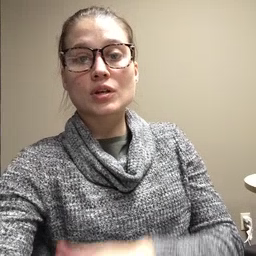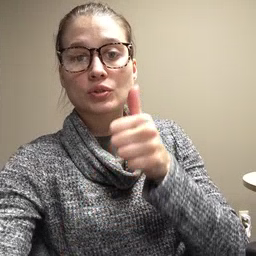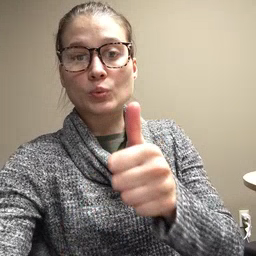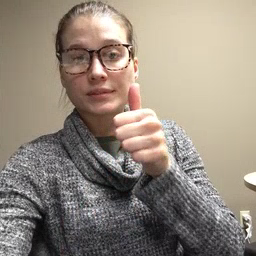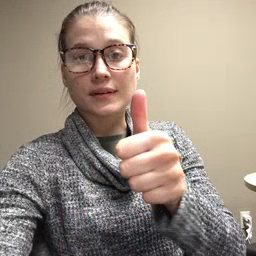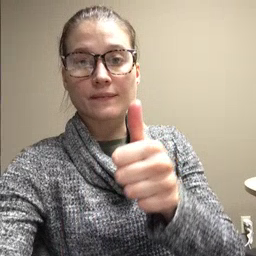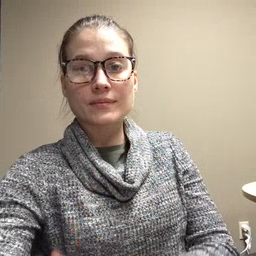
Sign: yourself